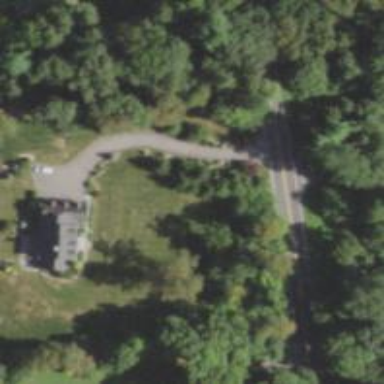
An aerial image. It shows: Driveway.